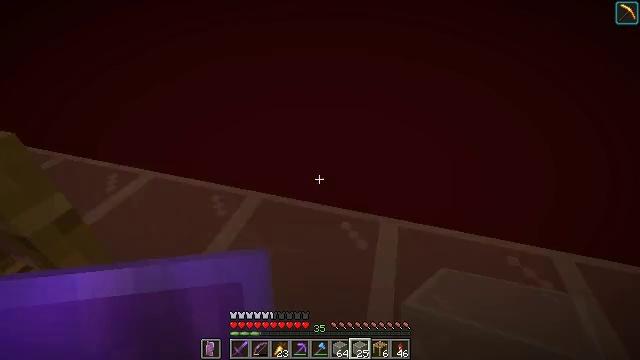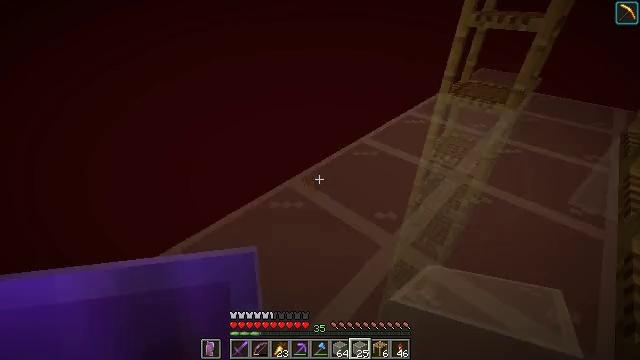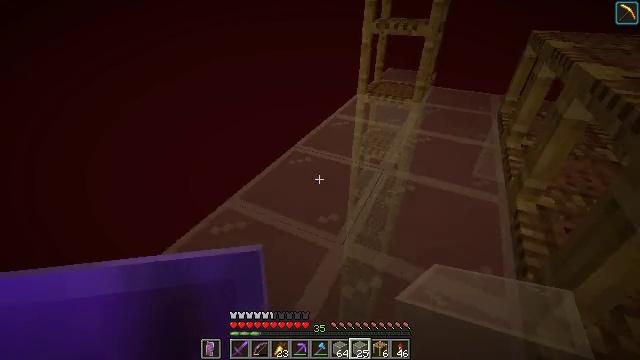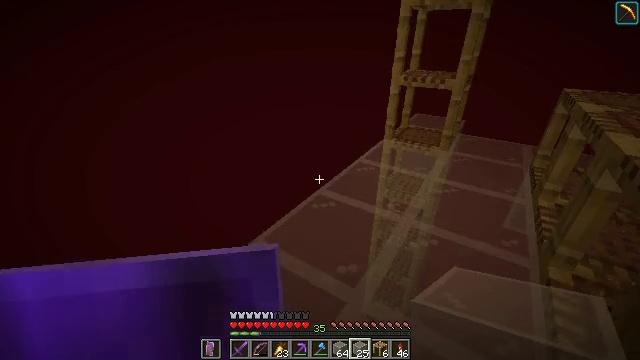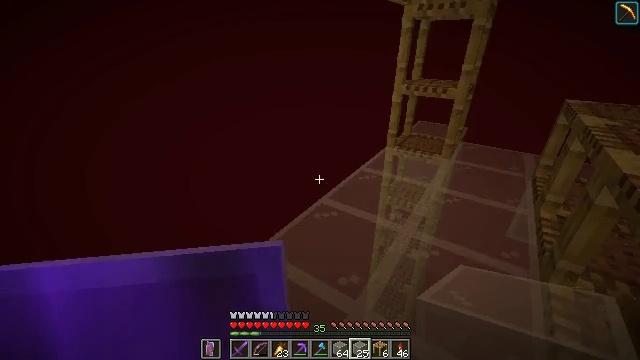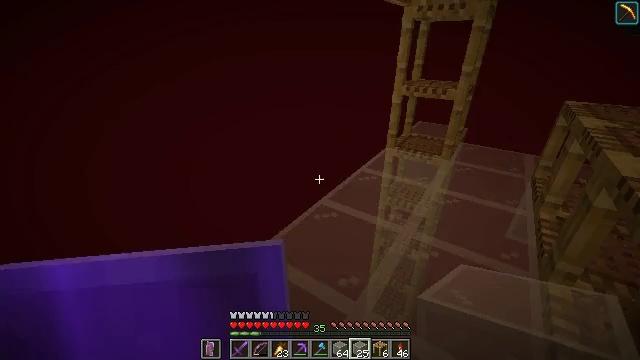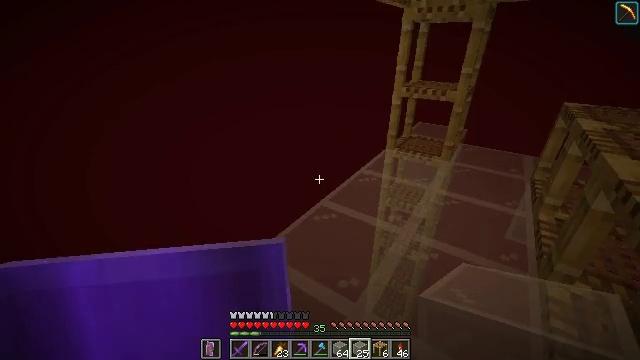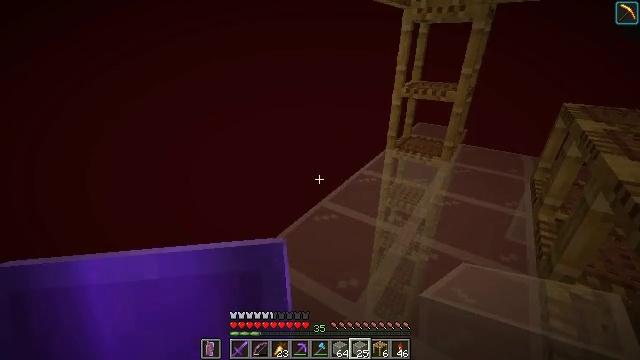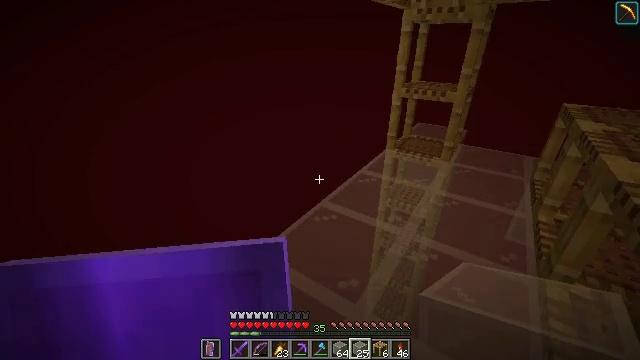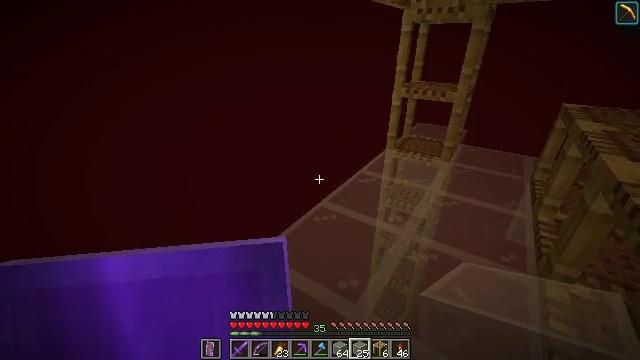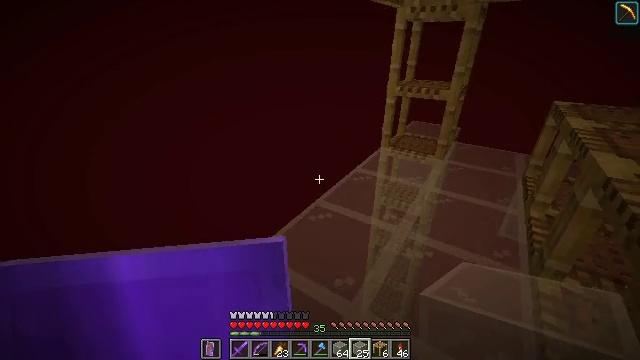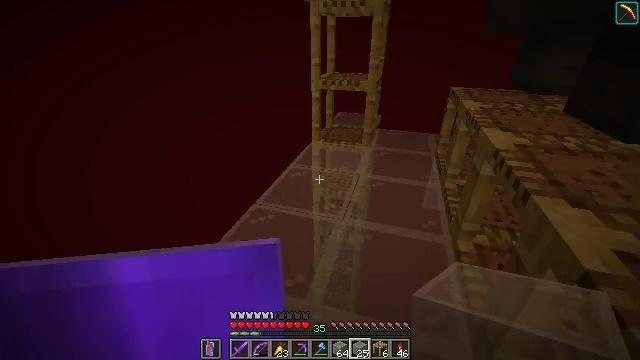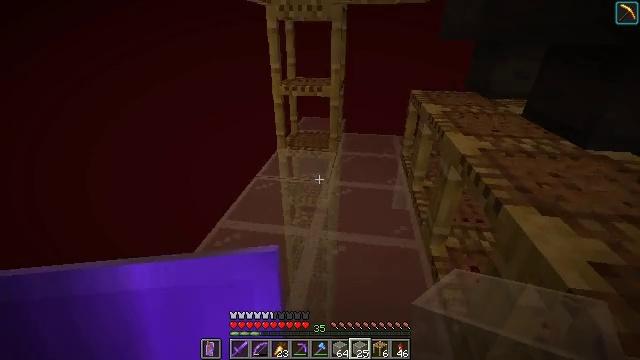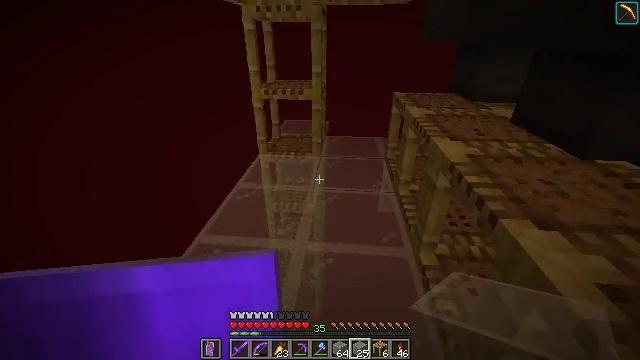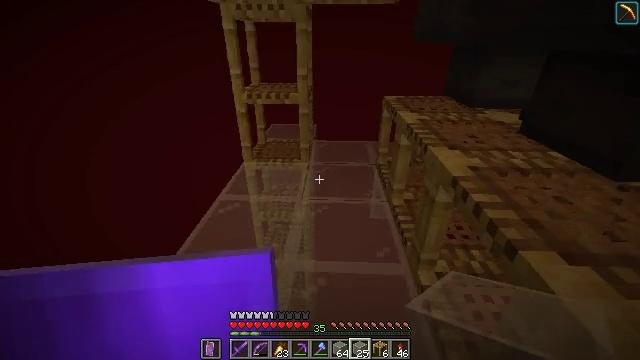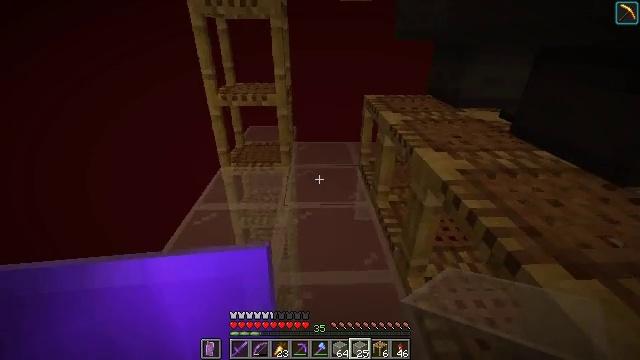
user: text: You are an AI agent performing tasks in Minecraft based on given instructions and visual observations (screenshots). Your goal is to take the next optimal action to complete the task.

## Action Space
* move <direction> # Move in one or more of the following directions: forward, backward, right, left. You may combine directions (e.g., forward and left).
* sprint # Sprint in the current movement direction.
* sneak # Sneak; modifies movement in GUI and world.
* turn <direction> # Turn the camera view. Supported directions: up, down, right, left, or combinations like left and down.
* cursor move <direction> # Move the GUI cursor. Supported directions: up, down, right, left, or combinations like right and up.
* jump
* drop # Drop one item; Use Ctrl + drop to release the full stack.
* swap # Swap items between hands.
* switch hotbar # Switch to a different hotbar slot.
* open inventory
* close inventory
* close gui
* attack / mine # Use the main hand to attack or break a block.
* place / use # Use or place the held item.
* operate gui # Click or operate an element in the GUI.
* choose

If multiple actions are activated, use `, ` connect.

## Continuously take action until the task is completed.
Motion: motion action
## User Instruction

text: Get white stained glass into your inventory.
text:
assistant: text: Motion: turn right
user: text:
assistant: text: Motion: turn right
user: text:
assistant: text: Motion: turn left and up
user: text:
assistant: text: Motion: no_op
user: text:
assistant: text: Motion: no_op
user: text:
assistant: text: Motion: no_op
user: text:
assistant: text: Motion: no_op
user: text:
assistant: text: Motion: no_op
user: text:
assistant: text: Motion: no_op
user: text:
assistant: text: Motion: turn right
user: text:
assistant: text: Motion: move forward, turn right and down
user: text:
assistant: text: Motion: move forward, turn right
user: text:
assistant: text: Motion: move forward, turn right
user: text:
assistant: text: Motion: move forward, turn right
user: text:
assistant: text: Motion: move forward, turn right
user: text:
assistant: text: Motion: move forward
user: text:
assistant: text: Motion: move forward, turn right
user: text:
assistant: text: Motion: move forward, turn right
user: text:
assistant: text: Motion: move forward
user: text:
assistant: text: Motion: move forward
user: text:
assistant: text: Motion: move forward
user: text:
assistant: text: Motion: move forward
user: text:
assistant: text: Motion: move forward
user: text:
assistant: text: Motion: move forward, sneak
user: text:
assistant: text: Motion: move forward, sneak
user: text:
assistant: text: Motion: sneak
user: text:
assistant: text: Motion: sneak
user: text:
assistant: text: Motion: sneak
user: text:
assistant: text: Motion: move forward, sneak
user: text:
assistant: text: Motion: move forward, sneak